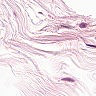
Metastatic tissue present: no